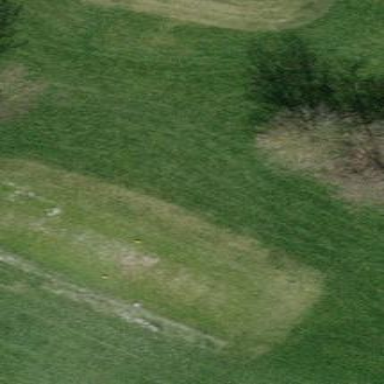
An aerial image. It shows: Grassy area designated as golf tee.